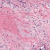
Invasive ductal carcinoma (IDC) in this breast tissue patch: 1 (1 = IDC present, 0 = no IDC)